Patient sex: M
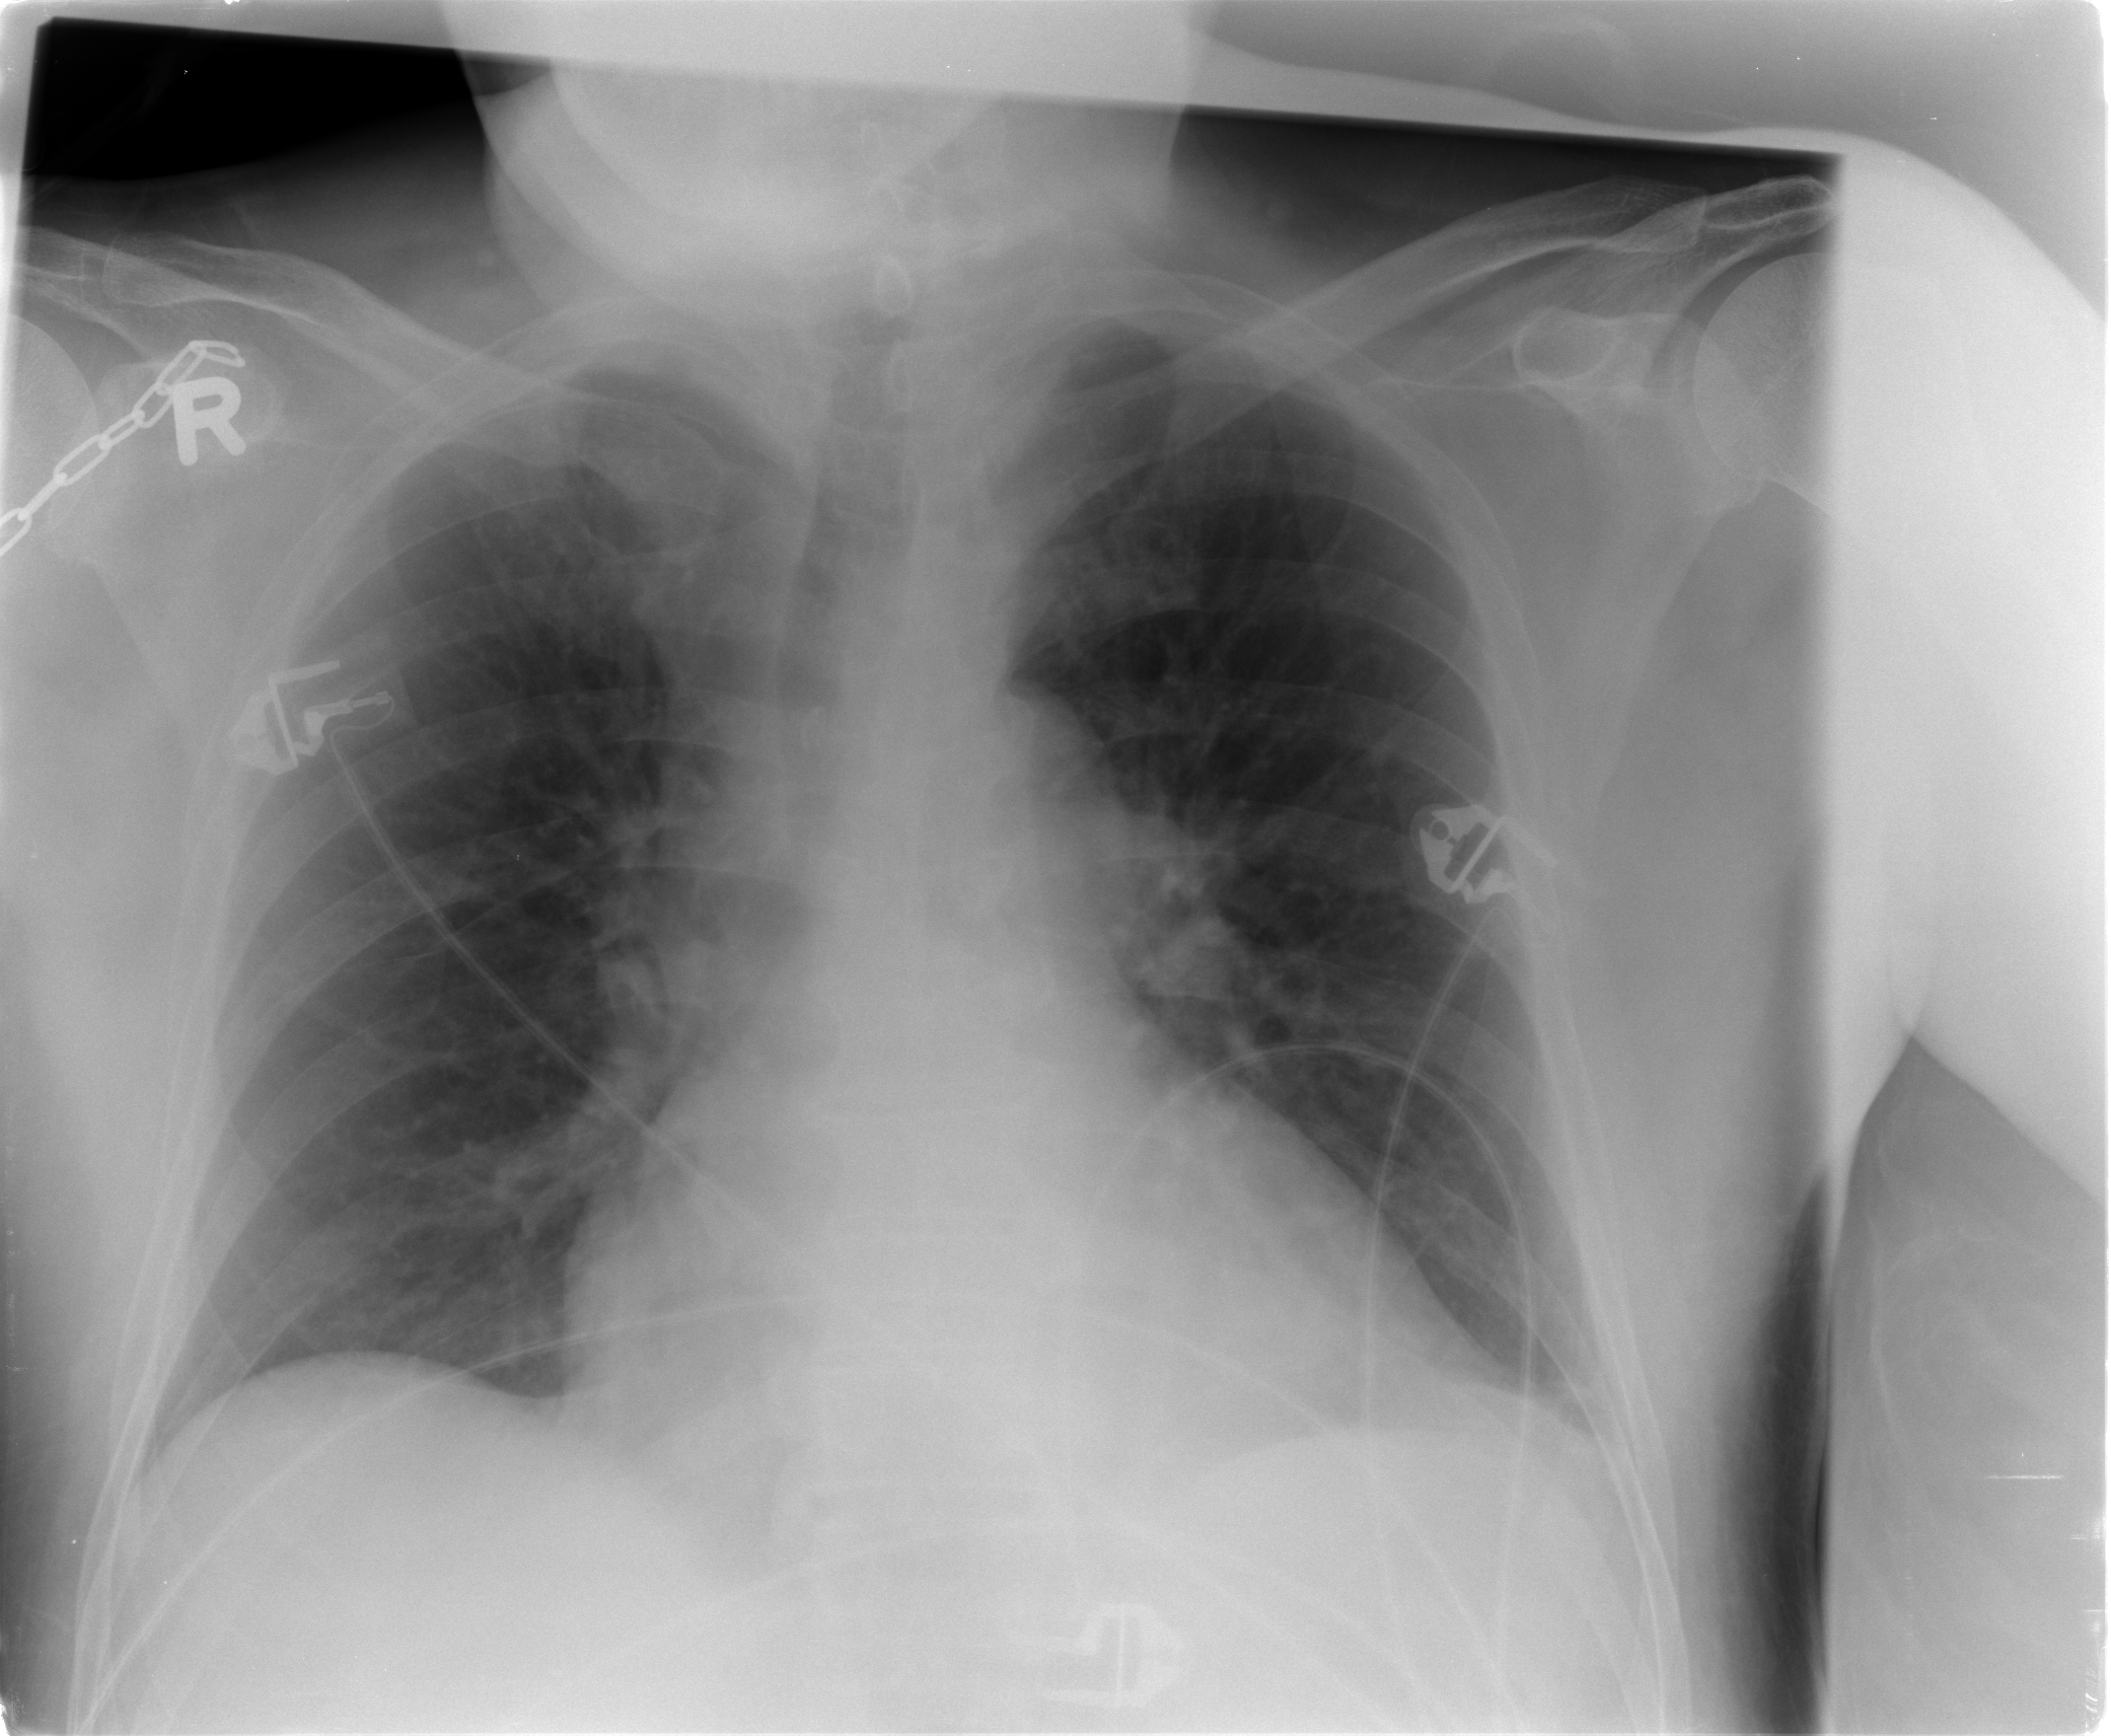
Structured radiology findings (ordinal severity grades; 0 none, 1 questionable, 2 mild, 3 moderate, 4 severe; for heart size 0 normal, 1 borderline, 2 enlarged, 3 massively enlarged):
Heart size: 2
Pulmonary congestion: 2
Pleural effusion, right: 0
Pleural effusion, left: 1
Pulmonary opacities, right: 0
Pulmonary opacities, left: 0
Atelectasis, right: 0
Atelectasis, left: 1